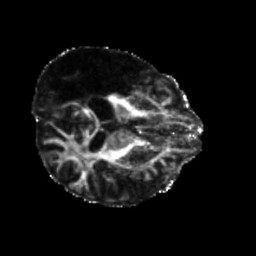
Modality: FA
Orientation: axial
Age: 58
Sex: male
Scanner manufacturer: siemens
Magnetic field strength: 3 T
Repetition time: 5.25 s
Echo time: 0.08 s